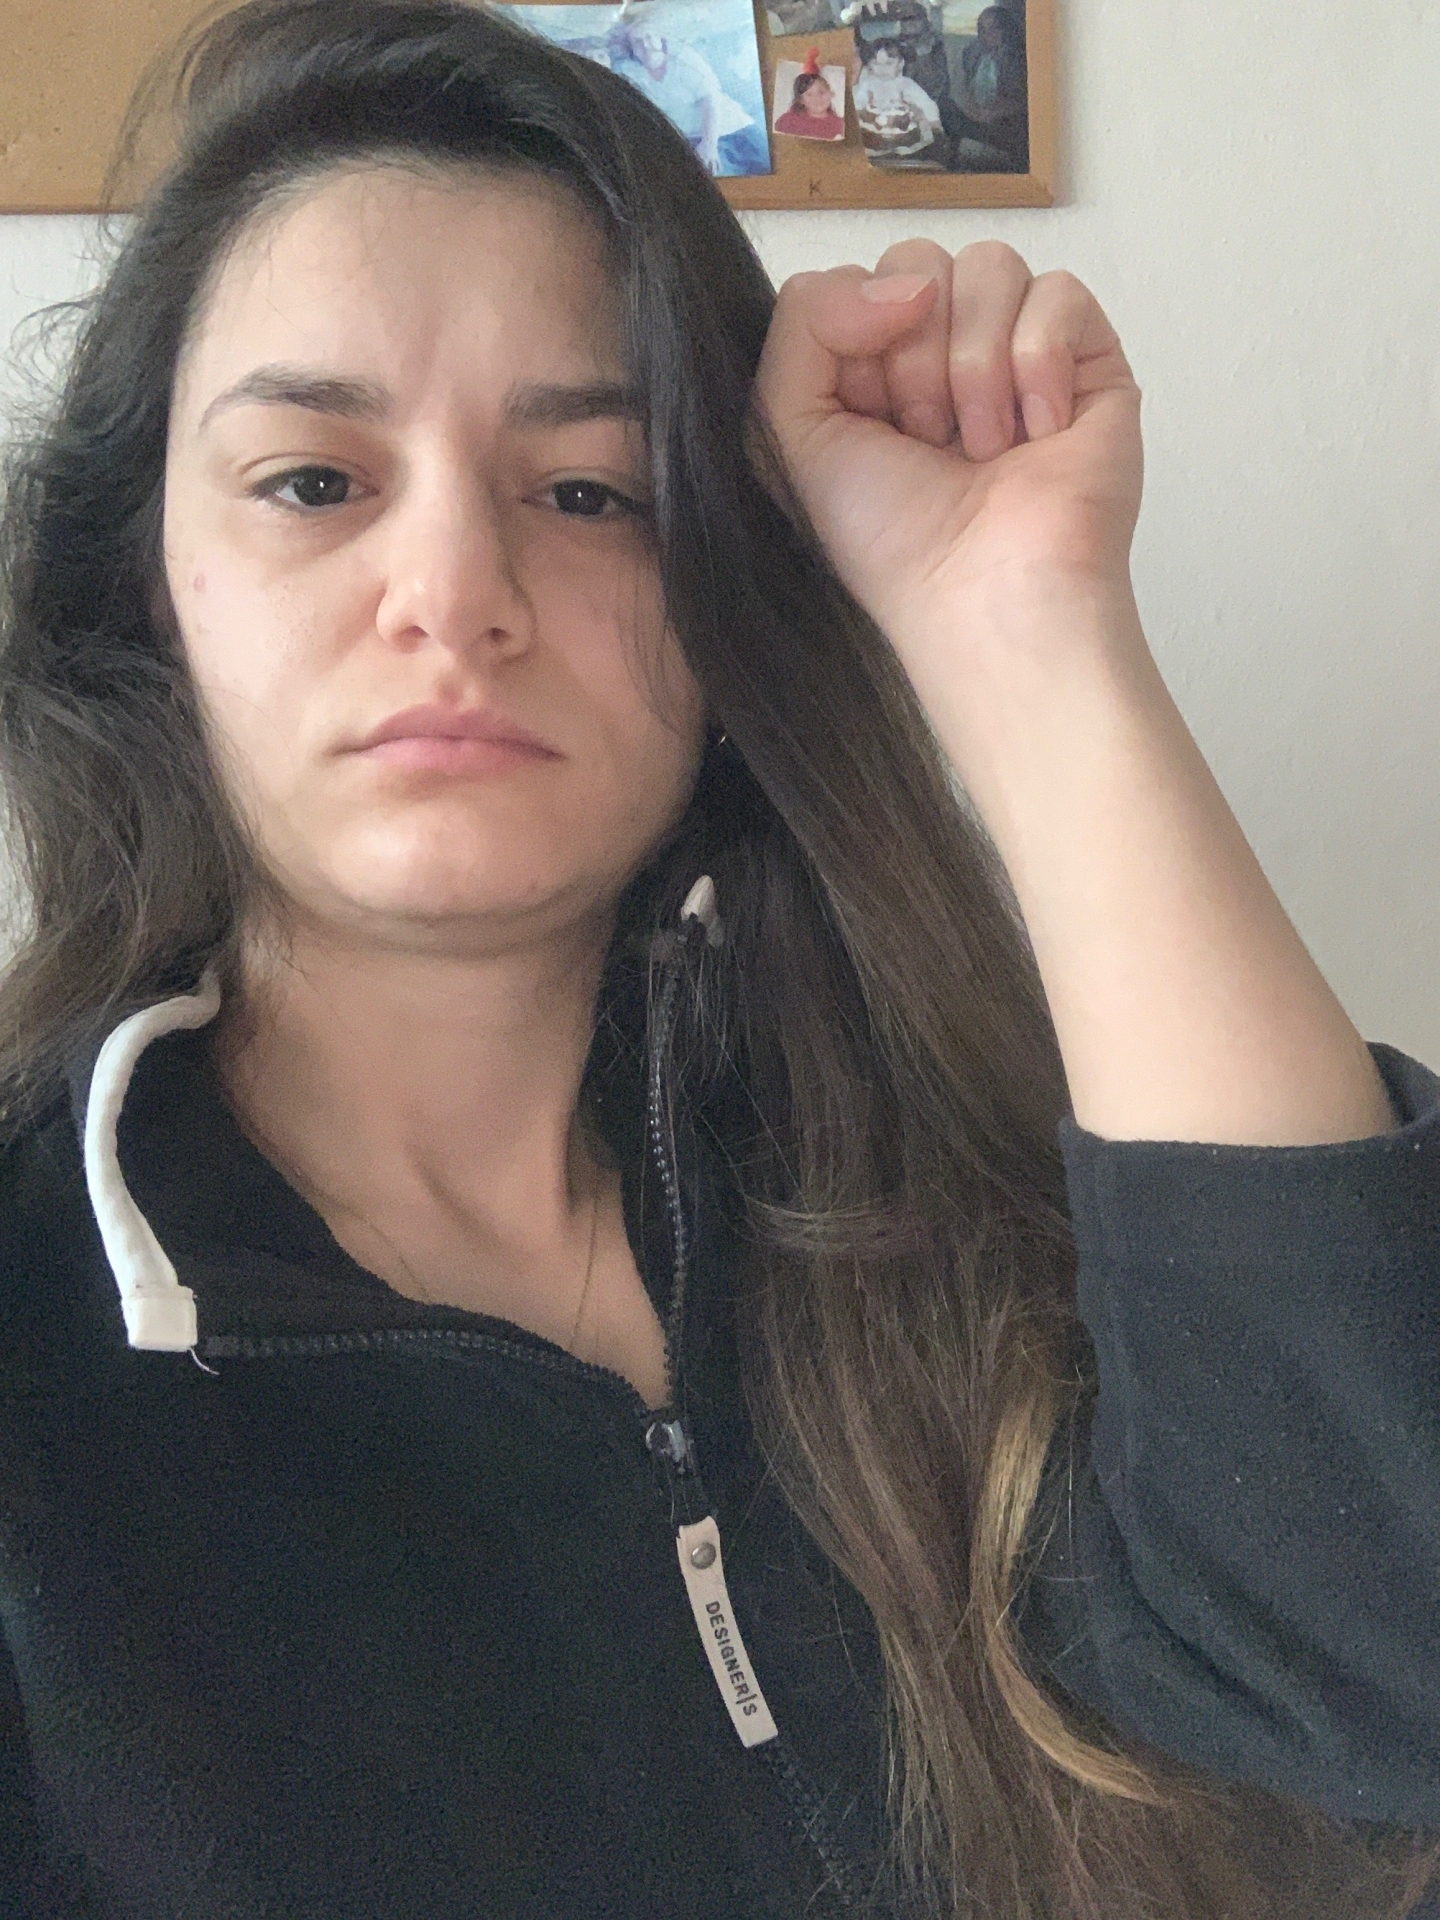
Label: noise